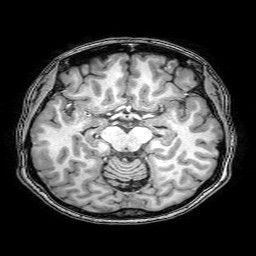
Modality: T1w
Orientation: coronal
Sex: female
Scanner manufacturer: philips
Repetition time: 0.008097 s
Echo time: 0.00371 s